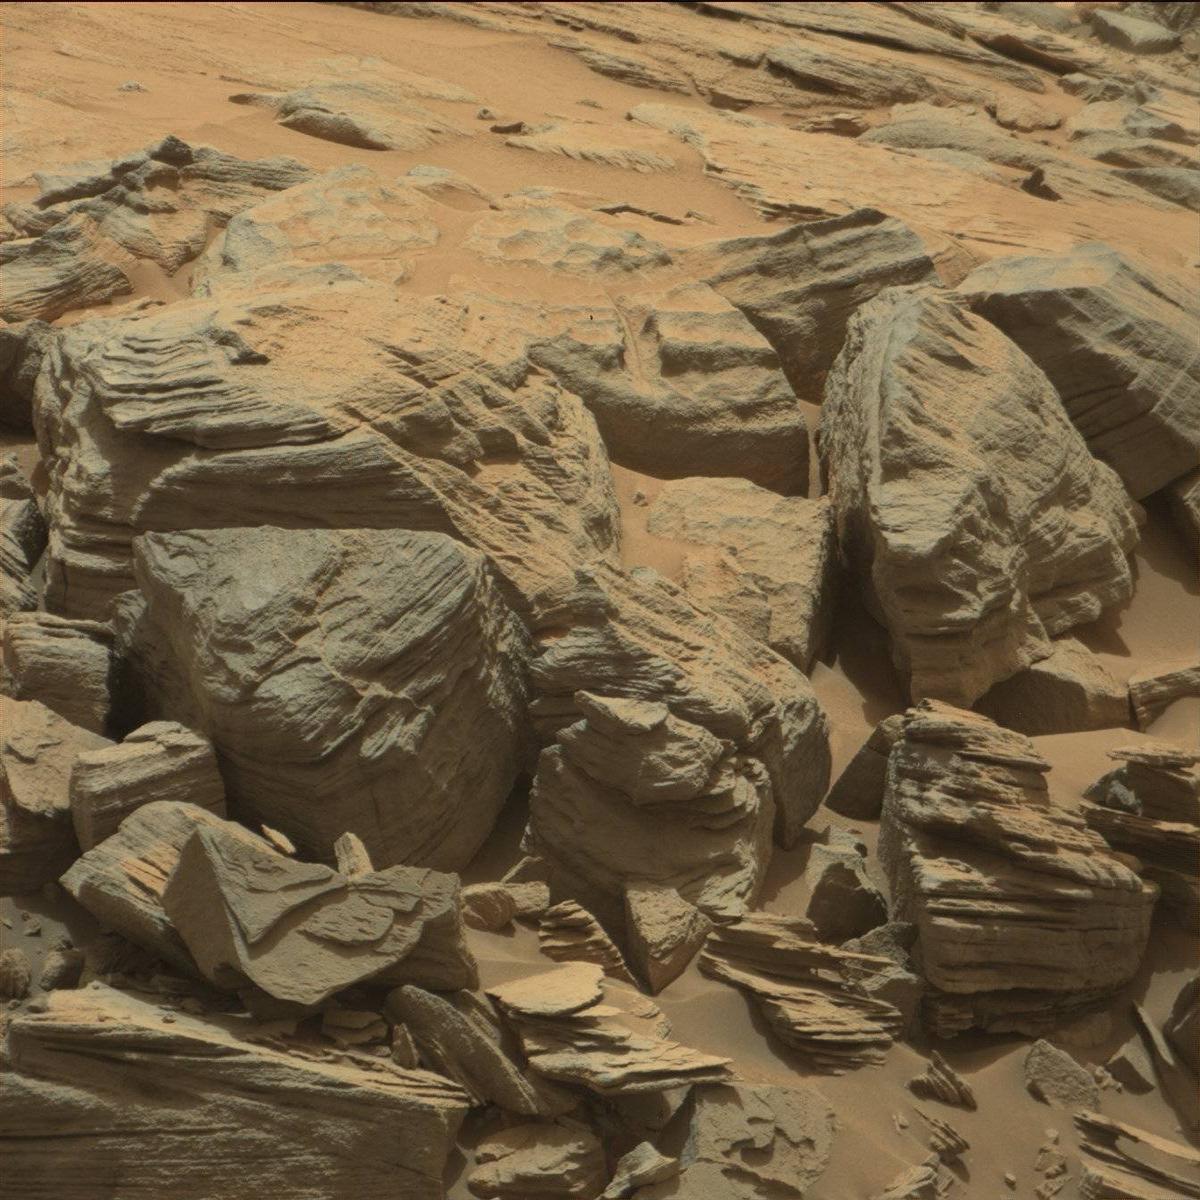
Terrain classes present: Bedrock, Sand / Soil